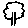
Label: tree